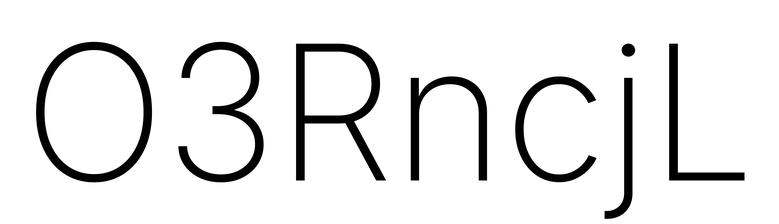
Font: Inter_ExtraLight